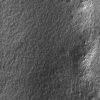
Atmospheric dust classification: not_dusty